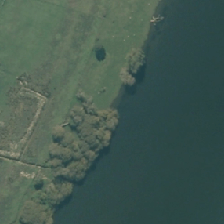
Land cover: deciduous_hardwood